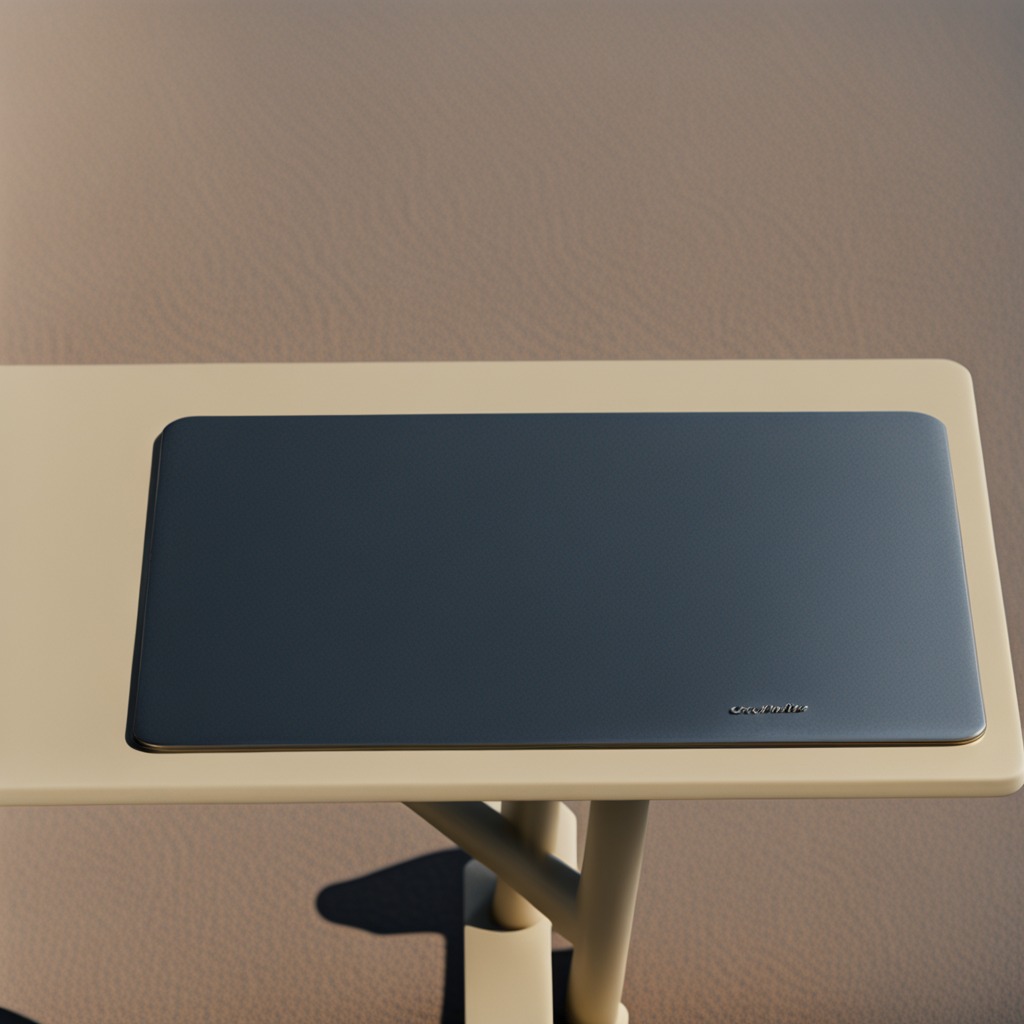
A coiled metal spring lies on the textured surface of the utility table.